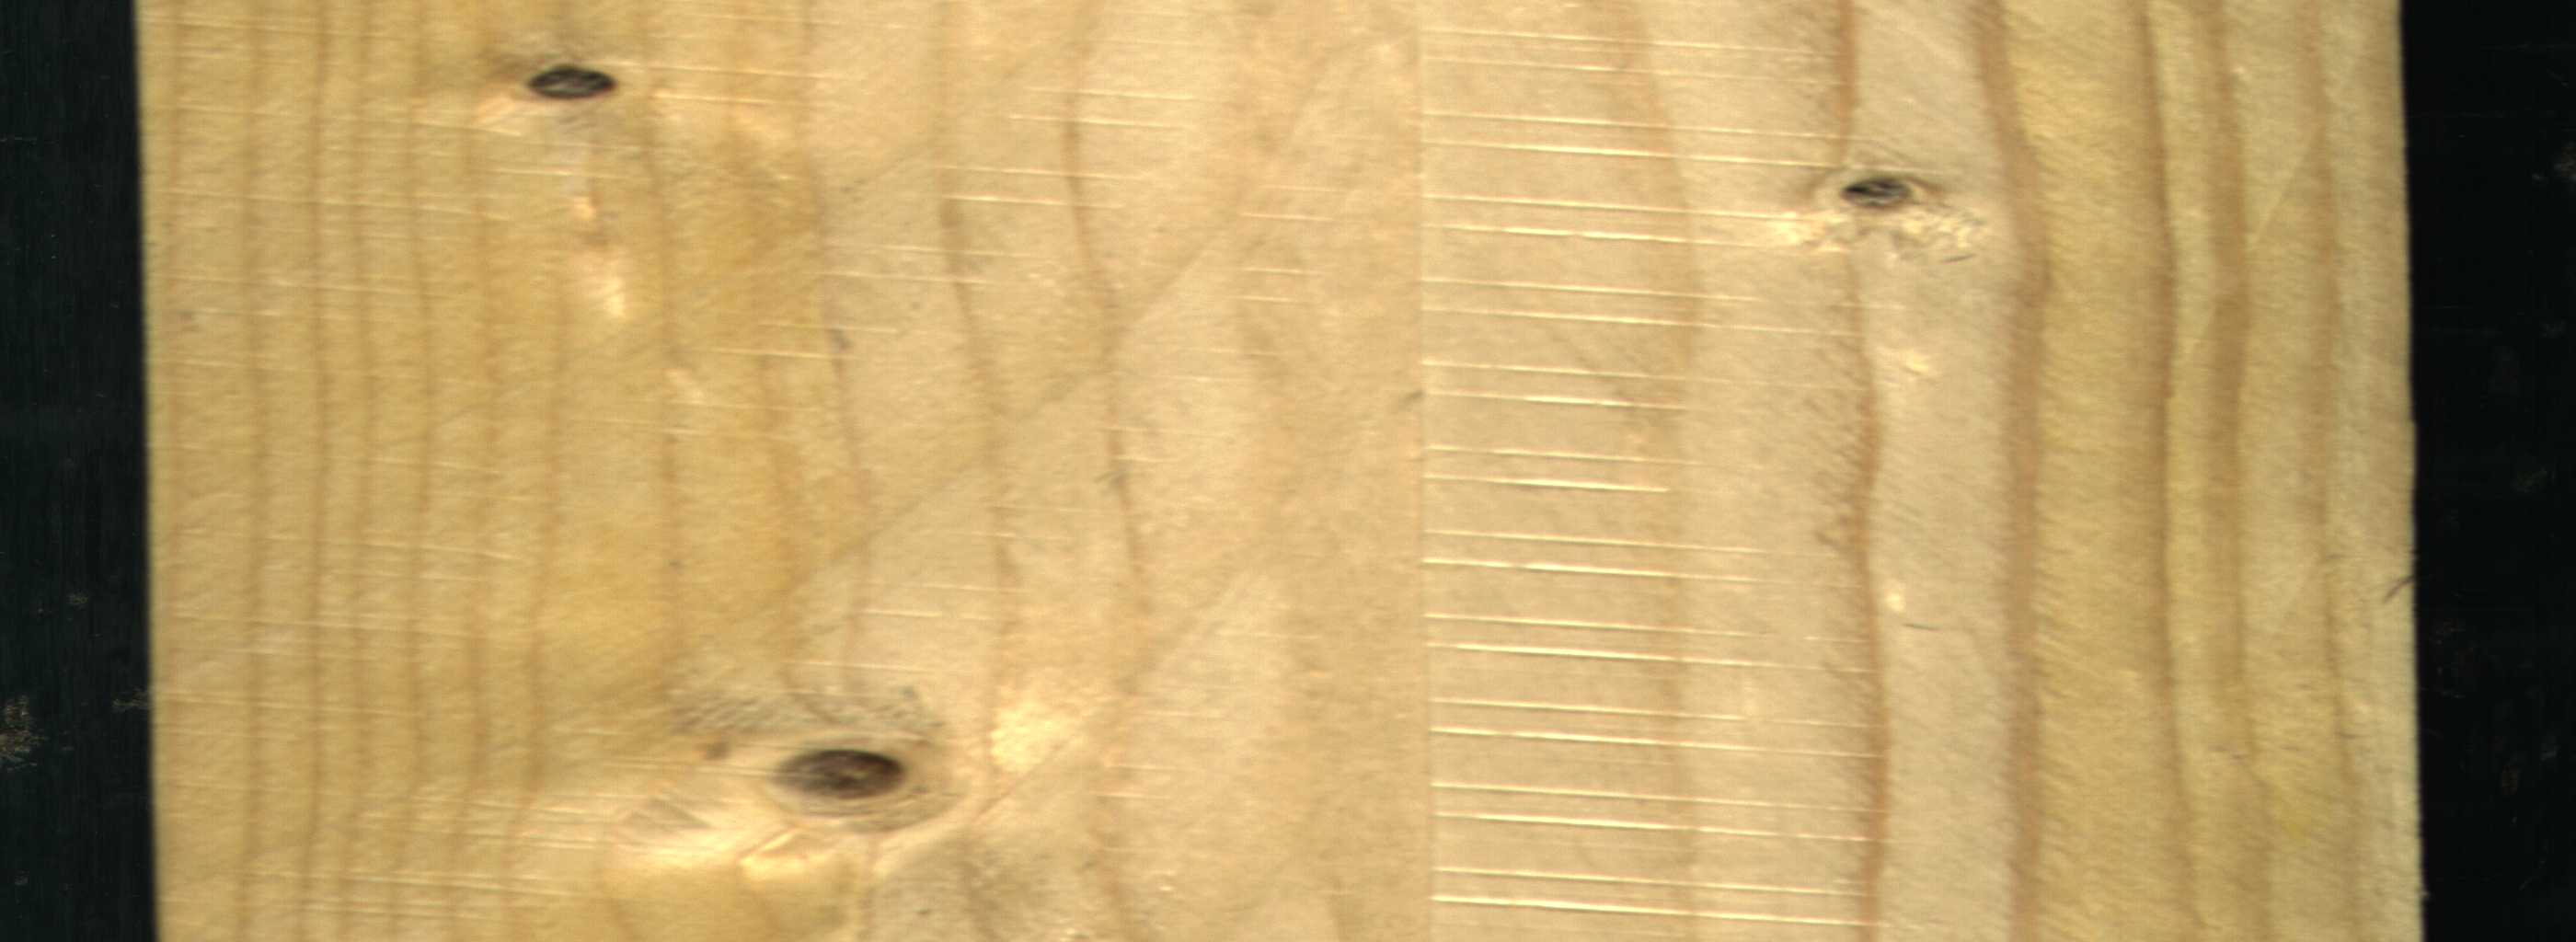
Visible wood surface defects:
Dead_Knot
Dead_Knot
Live_Knot